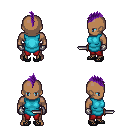
a pixel art fantasy rpg character, male body template, human, dark skin, teal tunic, red pants, purple mohawk hairstyle, metal gloves, ghillies, dagger, four views (front, back, left, right), 2x2 character sprite sheet, small pixel art, hard edges, no anti-aliasing